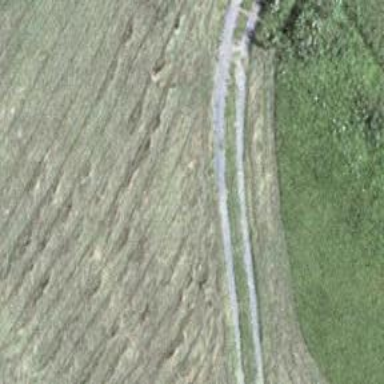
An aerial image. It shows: Gravel track road.